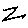
Label: zigzag